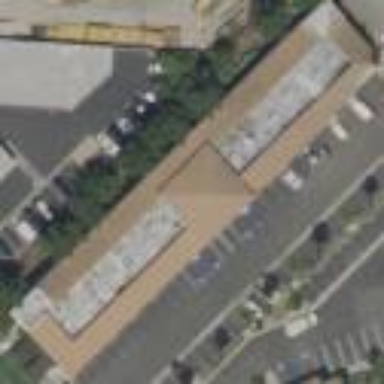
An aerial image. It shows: Retail building.